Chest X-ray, AP view. Patient: 68 years old, sex M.
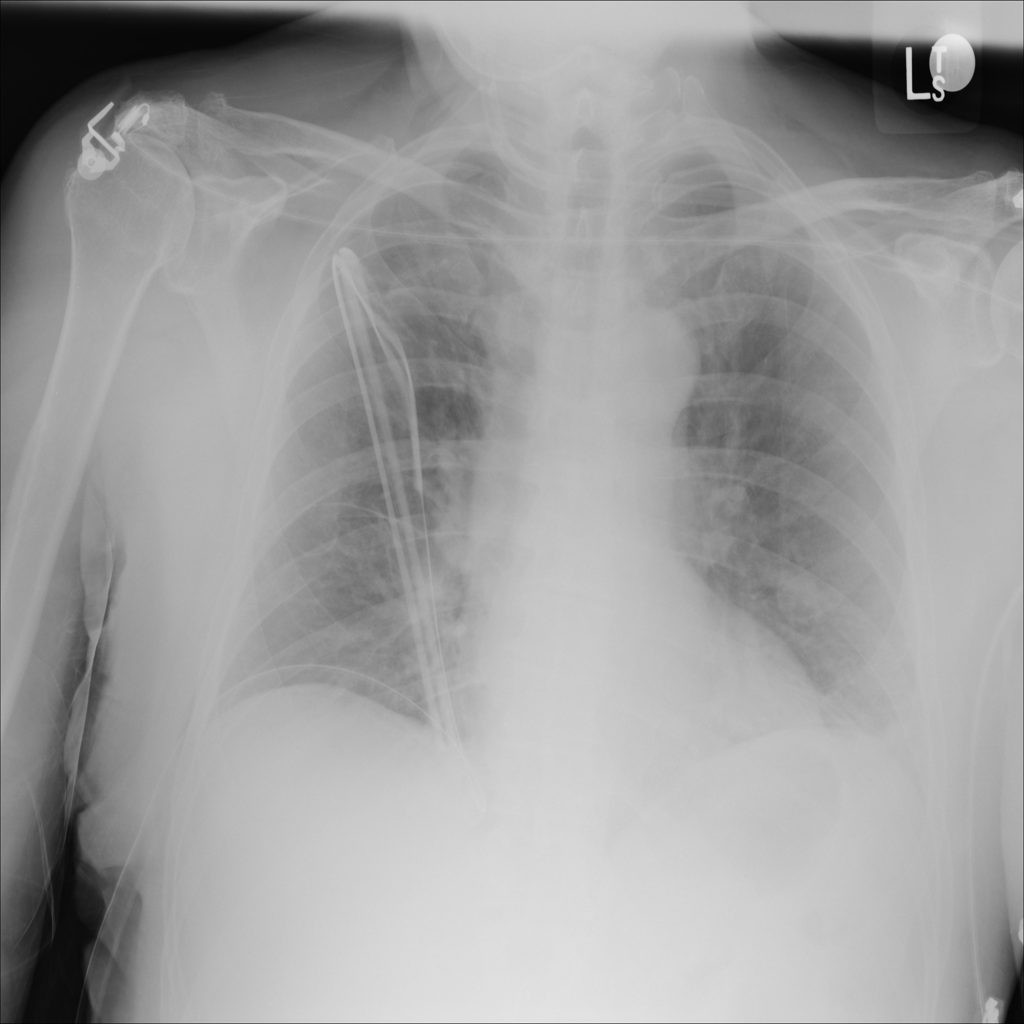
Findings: Atelectasis